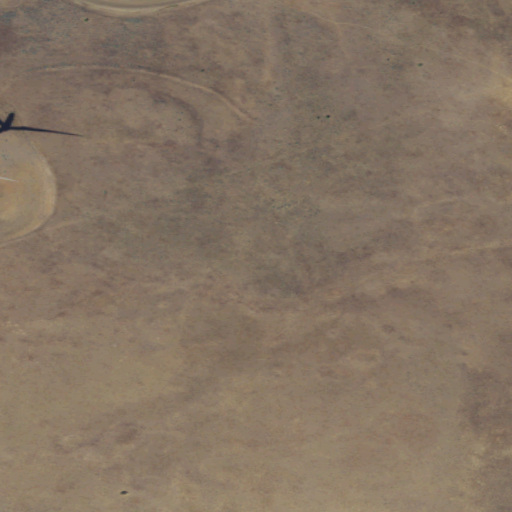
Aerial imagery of mountains in Washington named Columbia Hills containing grassland, shrub, and low intensity development